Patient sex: F
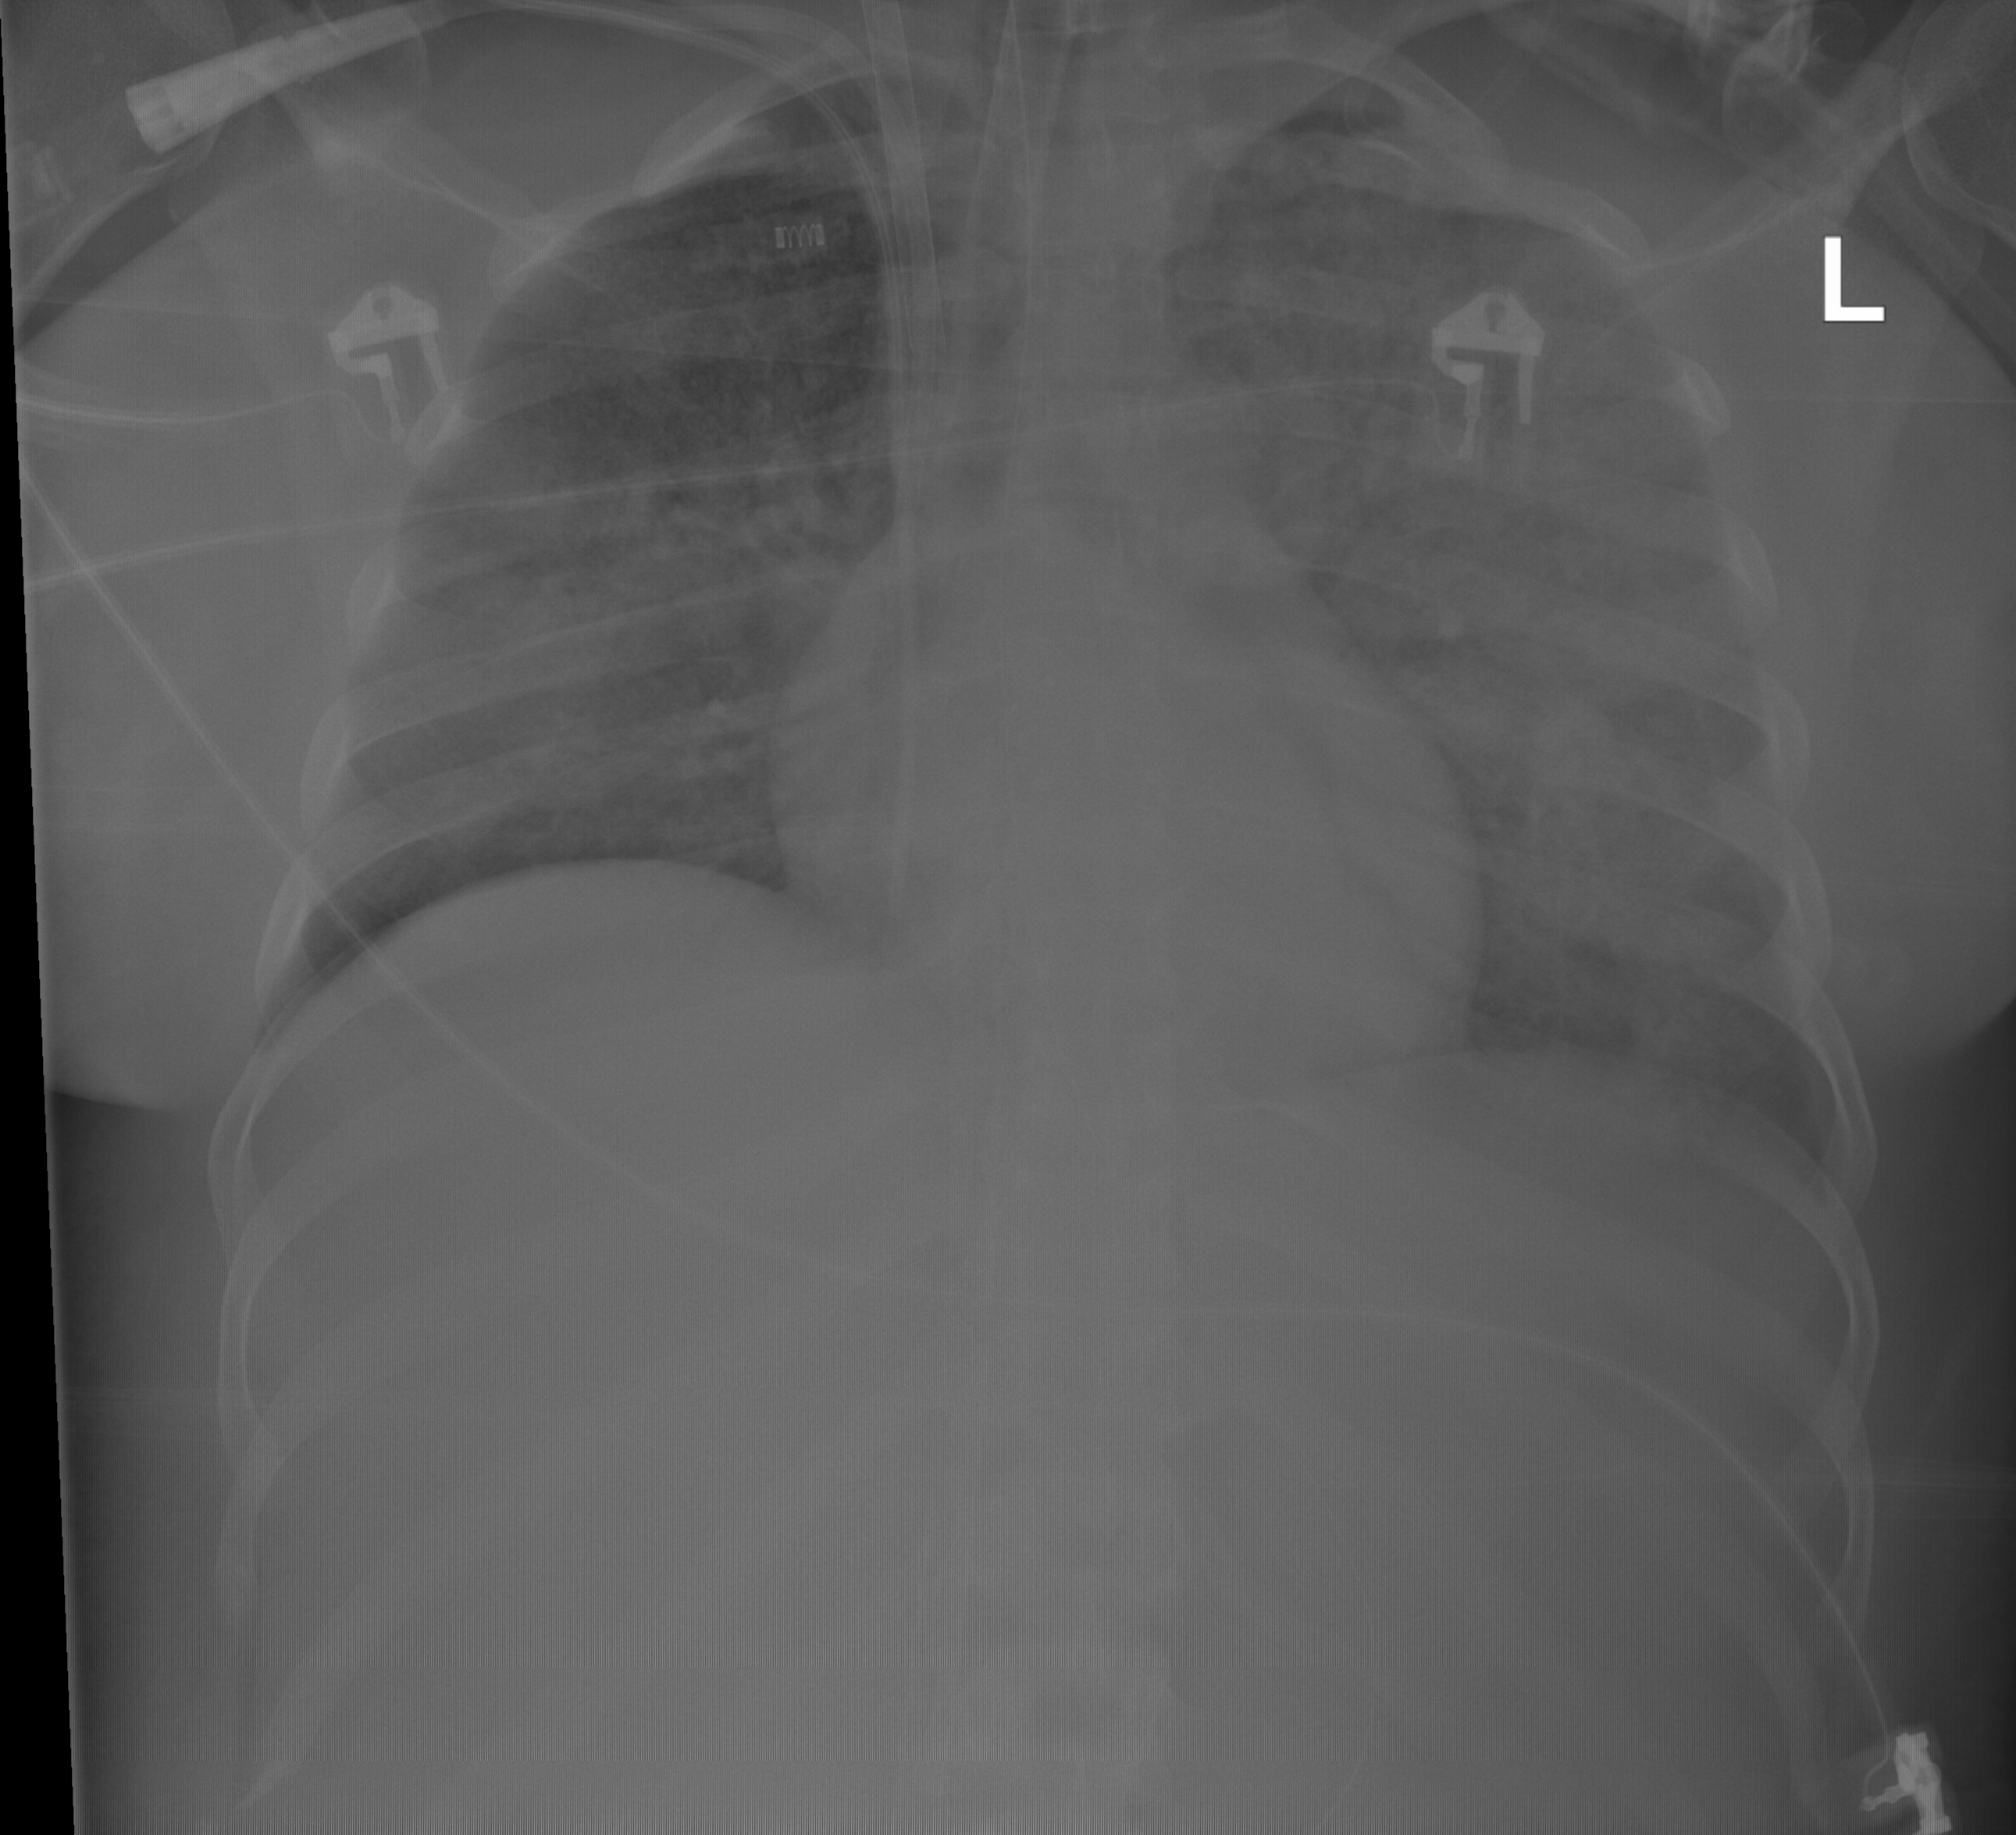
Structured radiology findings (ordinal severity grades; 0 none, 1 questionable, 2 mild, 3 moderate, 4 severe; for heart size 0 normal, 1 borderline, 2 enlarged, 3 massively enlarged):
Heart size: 0
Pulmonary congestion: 1
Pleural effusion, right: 0
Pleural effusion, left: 2
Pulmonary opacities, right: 4
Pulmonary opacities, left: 4
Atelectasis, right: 3
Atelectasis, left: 3